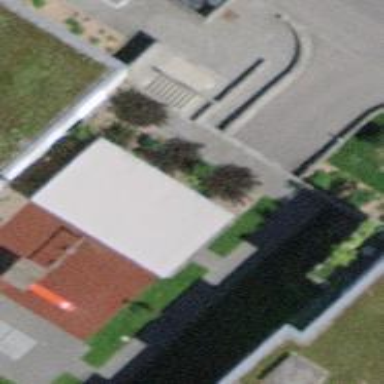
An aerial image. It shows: Parking entrance.